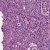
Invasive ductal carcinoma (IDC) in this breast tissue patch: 1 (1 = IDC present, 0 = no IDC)